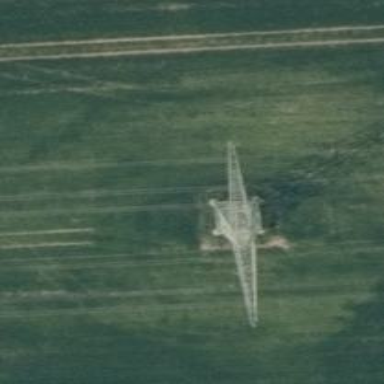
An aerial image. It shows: Power tower.